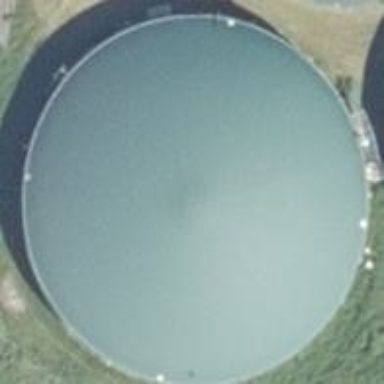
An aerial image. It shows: Storage tank that is man-made.